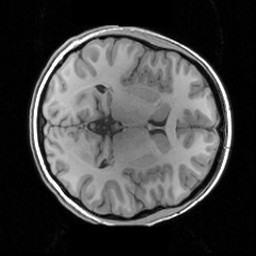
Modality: T1w
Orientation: axial
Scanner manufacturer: siemens
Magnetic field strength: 3 T
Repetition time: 1.63 s
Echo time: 0.00311 s